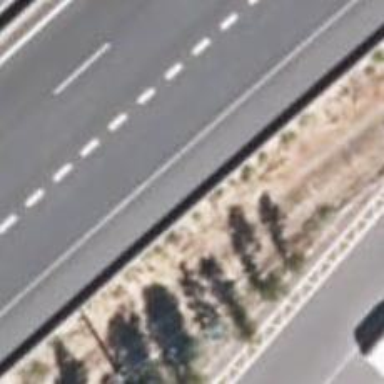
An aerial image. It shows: Trunk link highway.